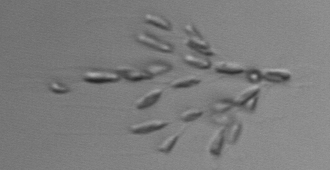
Label: Dinobryon